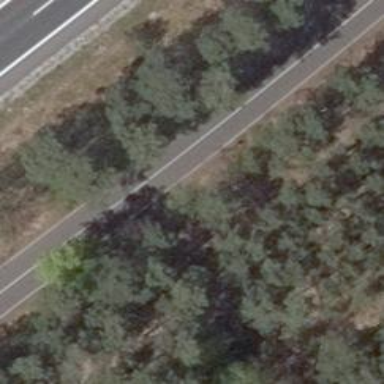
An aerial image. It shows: Unclassified road with asphalt surface.